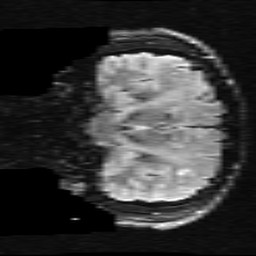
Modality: FLAIR
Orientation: coronal
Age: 47
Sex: male
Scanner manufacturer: ge
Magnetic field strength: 3 T
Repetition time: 11 s
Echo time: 0.1497 s